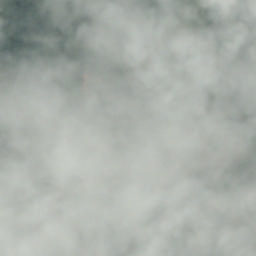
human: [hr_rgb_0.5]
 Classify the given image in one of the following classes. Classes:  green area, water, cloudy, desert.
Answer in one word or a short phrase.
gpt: cloudy